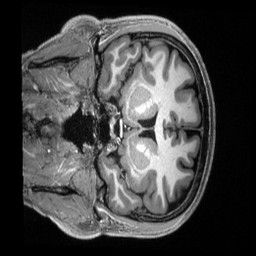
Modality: T1w
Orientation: coronal
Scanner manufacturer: siemens
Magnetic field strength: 3 T
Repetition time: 2.5 s
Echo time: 0.00231 s